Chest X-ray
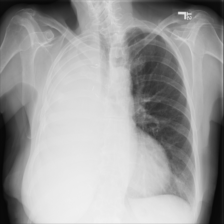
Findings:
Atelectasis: negative
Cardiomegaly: negative
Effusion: negative
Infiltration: positive
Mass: negative
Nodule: negative
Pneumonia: negative
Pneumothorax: negative
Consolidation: negative
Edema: negative
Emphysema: negative
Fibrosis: negative
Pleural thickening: negative
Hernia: negative